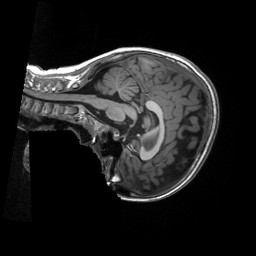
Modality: T1w
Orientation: sagittal
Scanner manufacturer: siemens
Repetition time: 2.3 s
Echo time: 0.00229 s